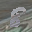
Label: 8